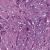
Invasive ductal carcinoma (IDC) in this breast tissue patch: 1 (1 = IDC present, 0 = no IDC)